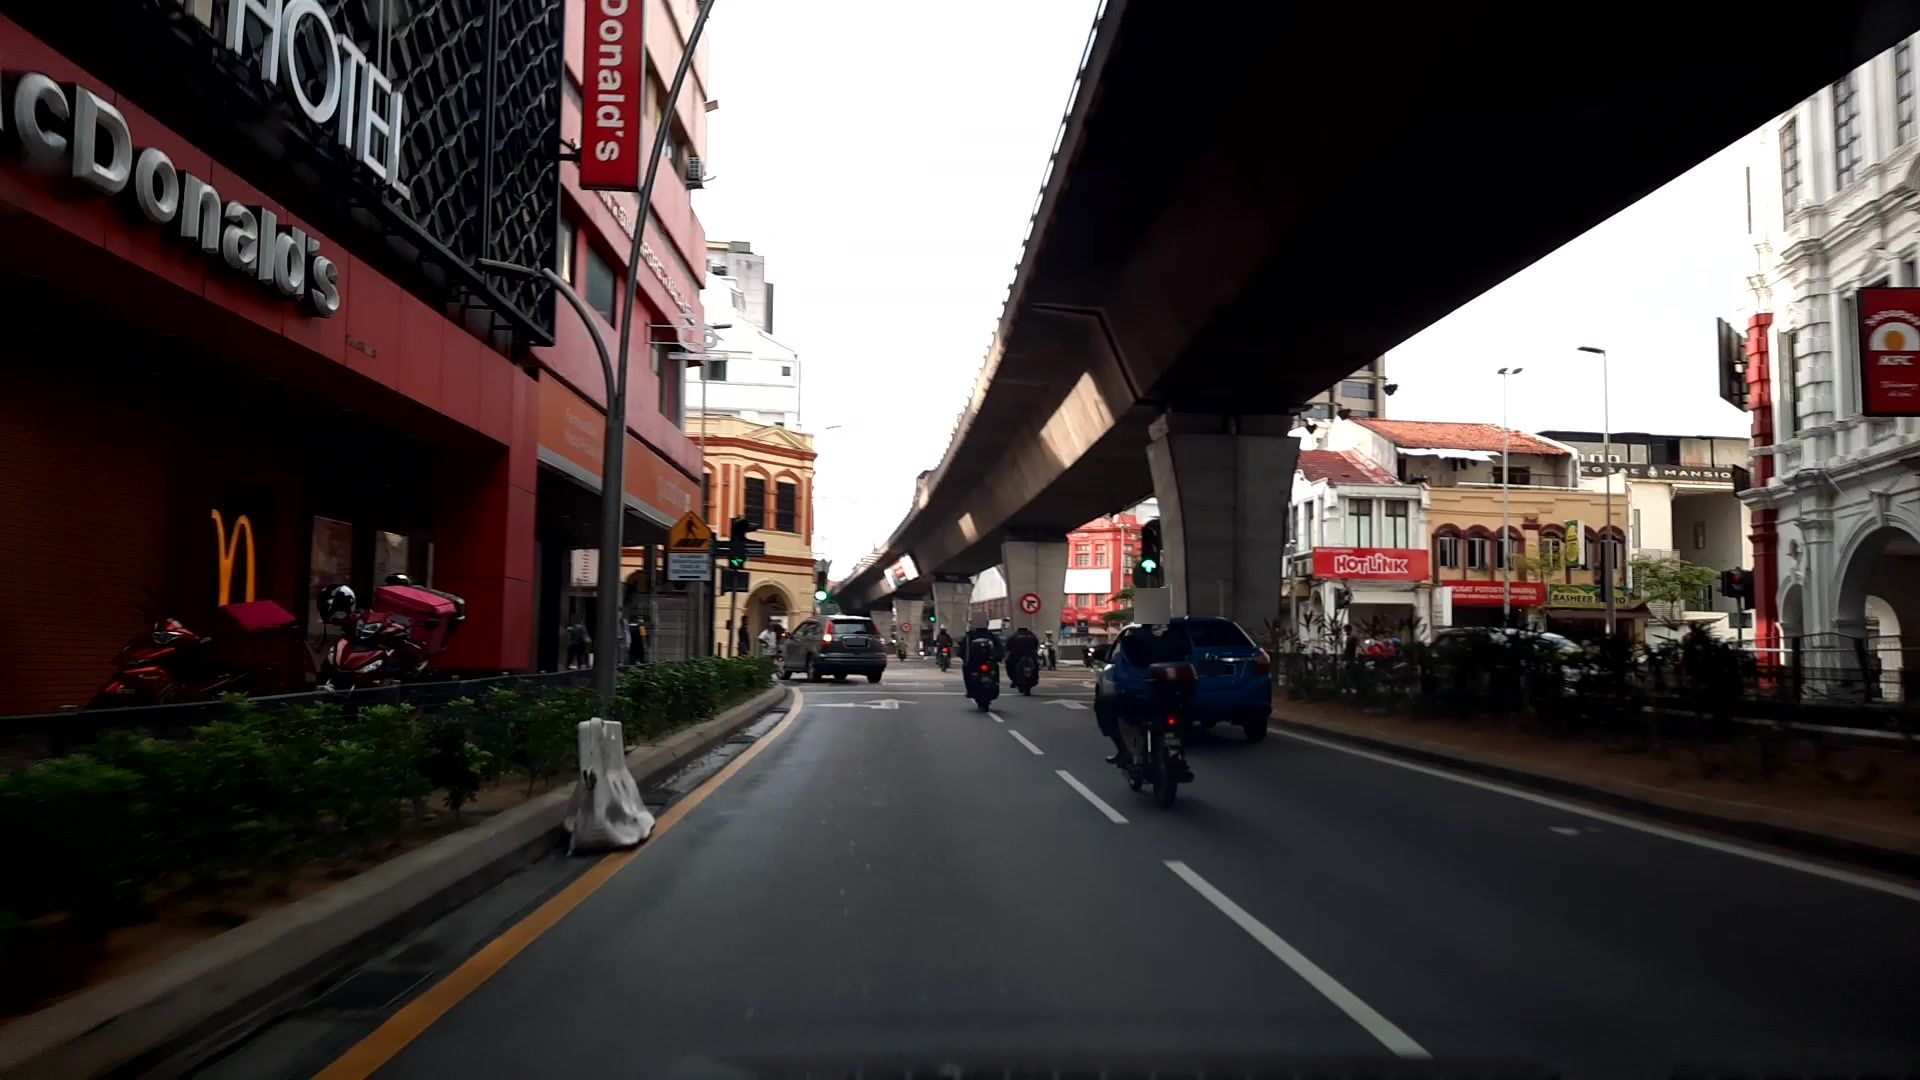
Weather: cloudy
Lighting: day
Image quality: good
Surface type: driving surface
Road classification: footway, corridor, steps
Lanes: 1
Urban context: urban centre
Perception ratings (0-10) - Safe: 7.88, Lively: 7.94, Beautiful: 8.72, Boring: 2.48, Depressing: 4.06, Wealthy: 3.48